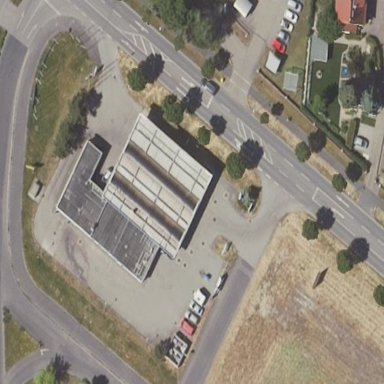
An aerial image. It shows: Fuel station.